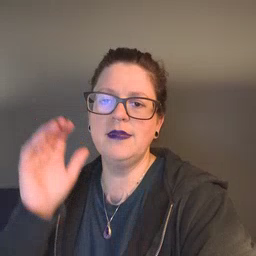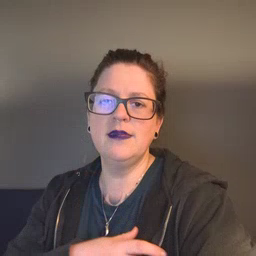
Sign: hot